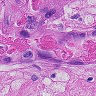
Metastatic tissue present: yes